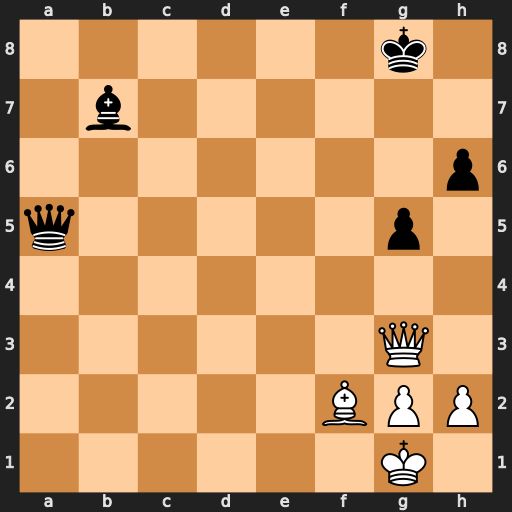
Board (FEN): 6k1/1b6/7p/q5p1/8/6Q1/5BPP/6K1
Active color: w
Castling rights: -
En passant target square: -
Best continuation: Qb8+ Kf7 Qxb7+